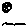
Label: moon